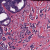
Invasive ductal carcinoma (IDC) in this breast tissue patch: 1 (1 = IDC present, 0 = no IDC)